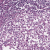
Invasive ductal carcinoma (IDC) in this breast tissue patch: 1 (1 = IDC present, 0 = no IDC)